Question: Please help me in designing the screen as follows
I want to set the imageview to device layout.
Ex: if i run the app in 5 inch screen, only image view should show up, i need to scroll down to see the description. similarly when i run the app in 4 inch screen, only image view should show up without any cut in image.
'''
<ScrollView xmlns:android="http://schemas.android.com/apk/res/android"
android:id="@+id/category_scroll"
android:layout_width="match_parent"
android:layout_height="match_parent" >
<LinearLayout
android:layout_width="match_parent"
android:layout_height="match_parent"
android:orientation="vertical" >
<RelativeLayout
android:id="@+id/relativeLayout1"
android:layout_width="match_parent"
android:layout_height="match_parent" >
<ImageView
android:id="@+id/dishDetailPageImage"
android:layout_width="match_parent"
android:layout_height="565dp"
android:layout_alignParentLeft="true"
android:layout_alignParentTop="true"
android:scaleType="centerCrop"
android:src="@drawable/placeholder" />
</RelativeLayout>
<RelativeLayout
android:id="@+id/relativeLayout2"
android:layout_width="match_parent"
android:layout_height="match_parent" >
//description contents
</RelativeLayout>
</ScrollView>
'''
Thanks in Advance.
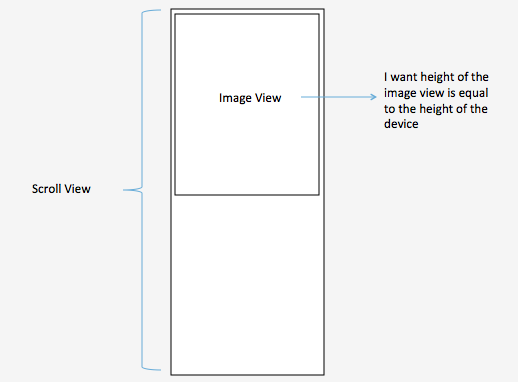
Answer: You can't set the height of 'ImageView' directly in layout XML file.
You need to find the height of your screen programmatically and then need to set 'LayoutParams' to your 'ImageView'.
Here are the steps you need to follow:
1. Get the height of device screen.
2. Get the height of ActionBar.
3. Get the height of StatusBar.
Height-For-'ImageView' = 1-2-3.
Here is the XML file that you can use.
'''
<ScrollView xmlns:android="http://schemas.android.com/apk/res/android"
xmlns:tools="http://schemas.android.com/tools"
android:layout_width="match_parent"
android:layout_height="match_parent"
android:fillViewport="true"
tools:context=".MainActivity">
<RelativeLayout
android:layout_width="match_parent"
android:layout_height="wrap_content">
<ImageView
android:id="@+id/iv_image"
android:layout_width="match_parent"
android:layout_height="wrap_content"
android:background="@android:color/holo_red_light"
android:src="@drawable/ic_launcher" />
<TextView
android:layout_width="match_parent"
android:layout_height="wrap_content"
android:layout_below="@+id/iv_image"
android:text="Hello how are you?, Hello how are you?, Hello how are you?,Hello how are you? ,Hello how are you? " />
</RelativeLayout>
</ScrollView>
'''
Here is how you can set height programmatically in activity.
'''
public class MainActivity extends ActionBarActivity {
private ImageView ivImage = null;
@Override
protected void onCreate(Bundle savedInstanceState) {
super.onCreate(savedInstanceState);
setContentView(R.layout.activity_main);
DisplayMetrics displayMetrics = new DisplayMetrics();
getWindowManager().getDefaultDisplay().getMetrics(displayMetrics);
int height = (int) (displayMetrics.heightPixels/displayMetrics.density);
int width = (int) (displayMetrics.widthPixels/displayMetrics.density);
// Calculate ActionBar height
TypedValue tv = new TypedValue();
int actionBarHeight=0;
if (getTheme().resolveAttribute(android.R.attr.actionBarSize, tv, true))
{
actionBarHeight = TypedValue.complexToDimensionPixelSize(tv.data,getResources().getDisplayMetrics());
}
ivImage = (ImageView) findViewById(R.id.iv_image);
RelativeLayout.LayoutParams param = new RelativeLayout.LayoutParams(displayMetrics.widthPixels, (displayMetrics.heightPixels-actionBarHeight-getStatusBarHeight()));
ivImage.setLayoutParams(param);
}
public int getStatusBarHeight() {
int result = 0;
int resourceId = getResources().getIdentifier("status_bar_height", "dimen", "android");
if (resourceId > 0) {
result = getResources().getDimensionPixelSize(resourceId);
}
return result;
}
}
'''
Sources of Answer:
1. Height of status bar in Android
2. How to get the ActionBar height?
Let me know if it help.